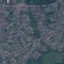
Land use / land cover class: Residential